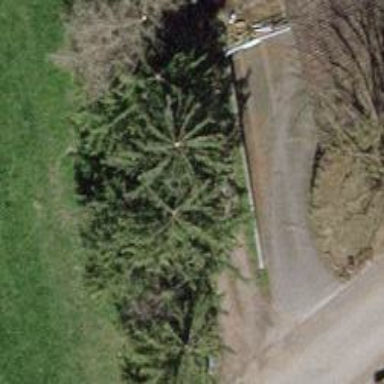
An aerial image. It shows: Evergreen needle-leaved tree.